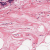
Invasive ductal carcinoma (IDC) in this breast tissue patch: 0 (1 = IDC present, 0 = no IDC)